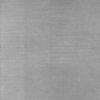
Label: dusty